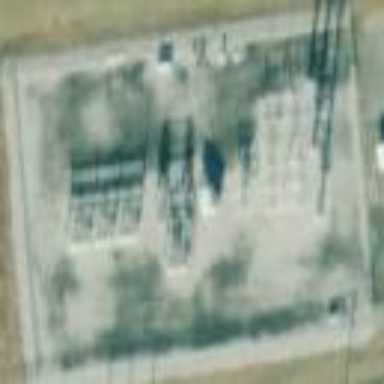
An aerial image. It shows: Distribution power substation secured by fence.